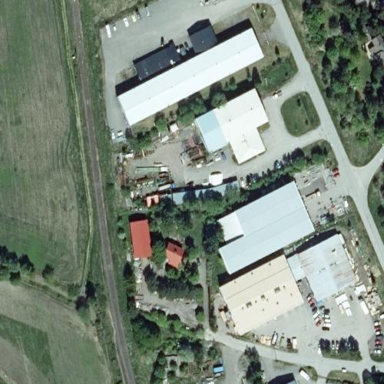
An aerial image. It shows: Industrial area.